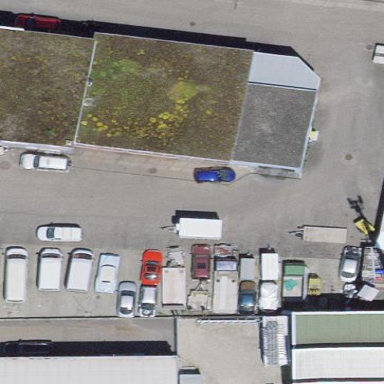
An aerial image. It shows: Flat-roofed building with gravel surface.